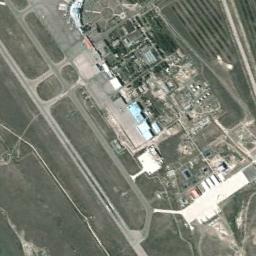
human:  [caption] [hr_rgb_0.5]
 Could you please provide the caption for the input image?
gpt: There is an airport in the middle of the field next to some buildings .

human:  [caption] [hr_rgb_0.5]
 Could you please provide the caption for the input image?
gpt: This airport has only one runway .

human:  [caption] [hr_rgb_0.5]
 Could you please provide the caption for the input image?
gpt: A complex airport with many runways and buildings .

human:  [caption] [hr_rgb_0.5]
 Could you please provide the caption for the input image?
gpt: An airport with some parallel runways on the lawn and some buildings beside .

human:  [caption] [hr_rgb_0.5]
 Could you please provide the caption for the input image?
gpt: The  buildings are on the side of the runway of the airport .